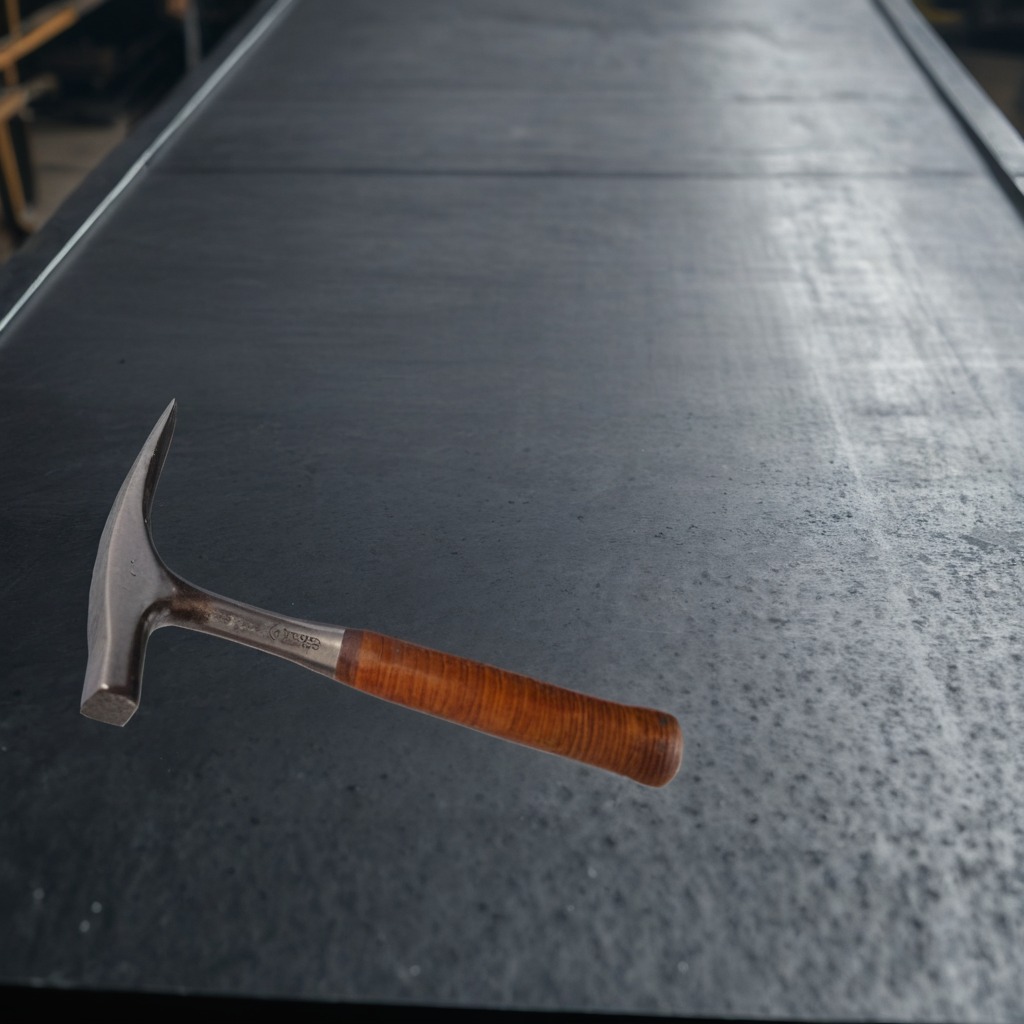
A hammer is lying on the cold steel table in a mining workshop.